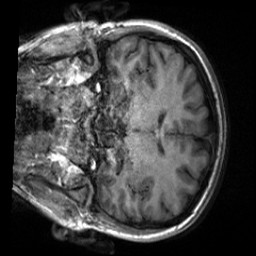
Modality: T1w
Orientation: coronal
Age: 23
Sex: female
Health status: healthy
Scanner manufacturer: siemens
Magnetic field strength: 3 T
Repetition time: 2 s
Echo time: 0.00232 s